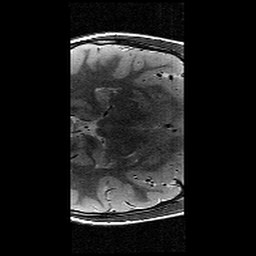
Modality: T2w
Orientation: axial
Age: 11
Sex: male
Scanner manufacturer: siemens
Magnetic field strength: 3 T
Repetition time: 9.23 s
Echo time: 0.067 s